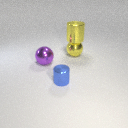
large yellow metal cylinder above large yellow metal sphere